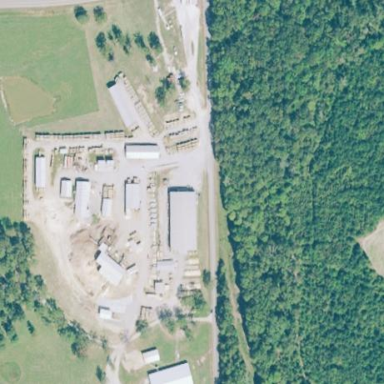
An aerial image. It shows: Industrial area used for timber processing.